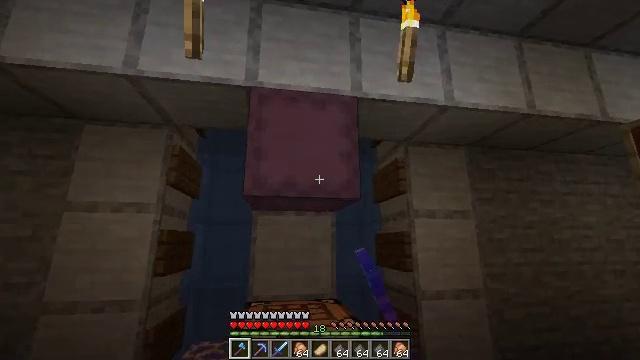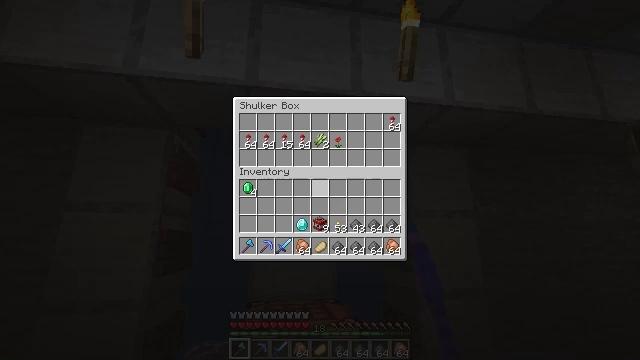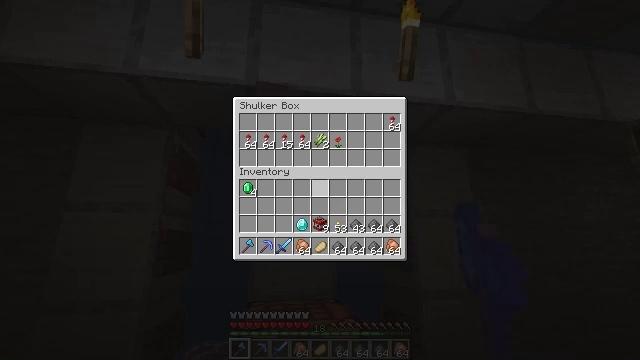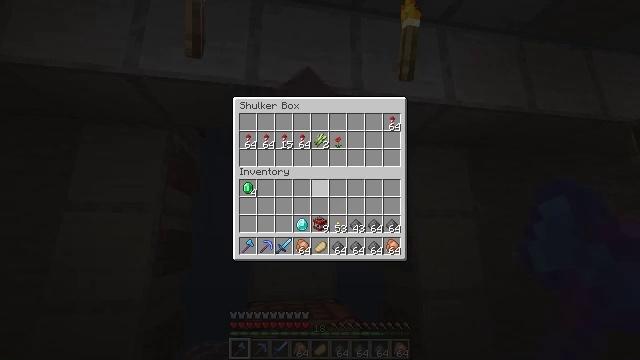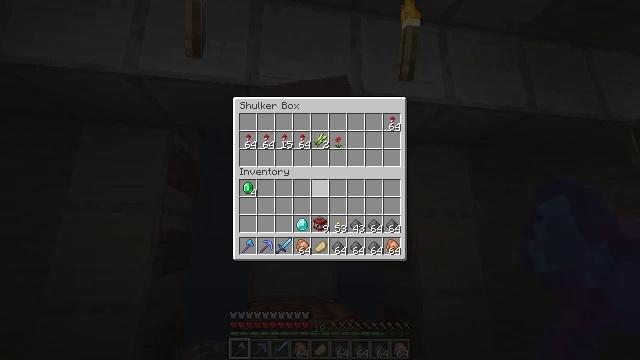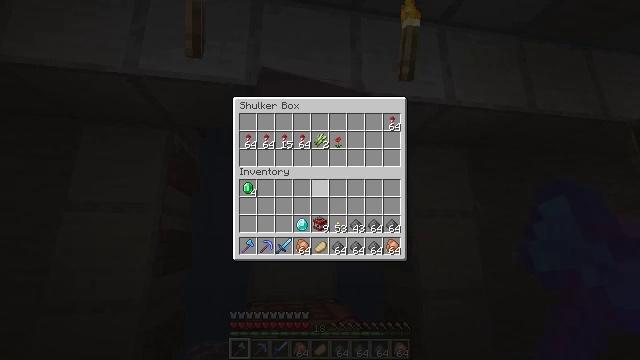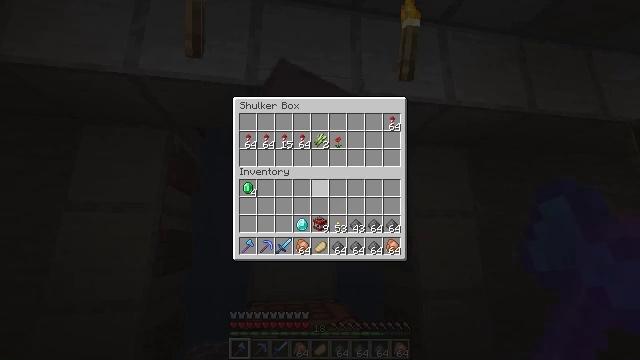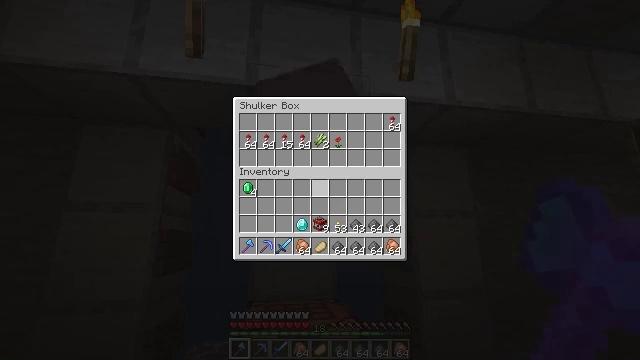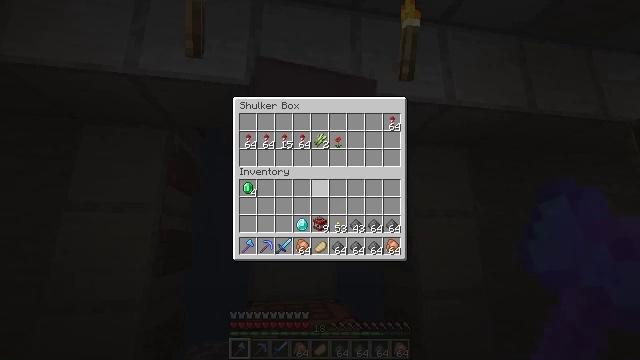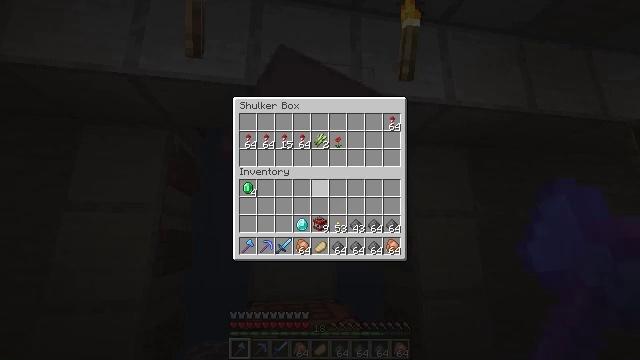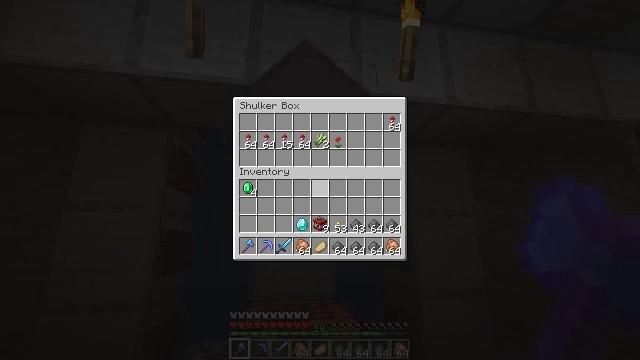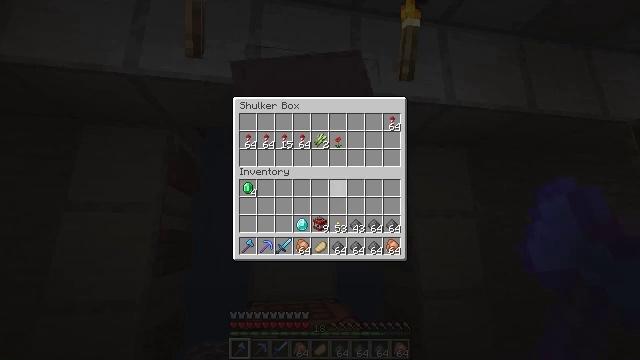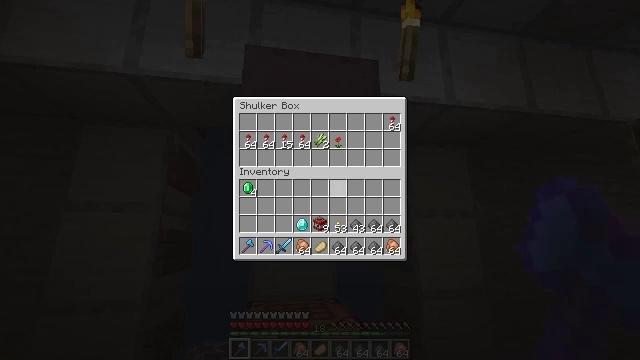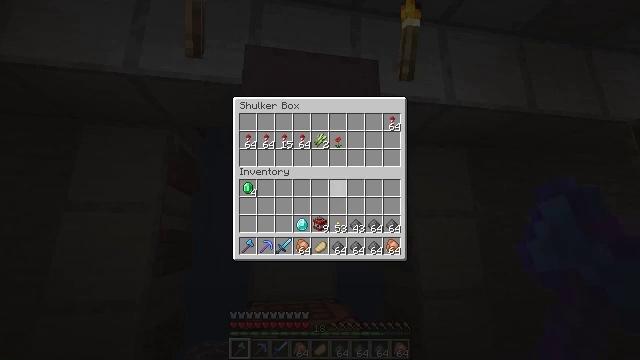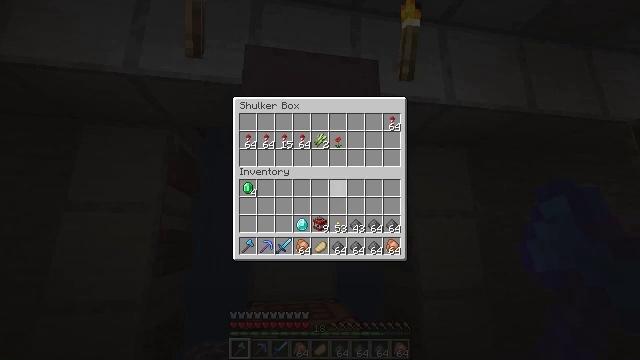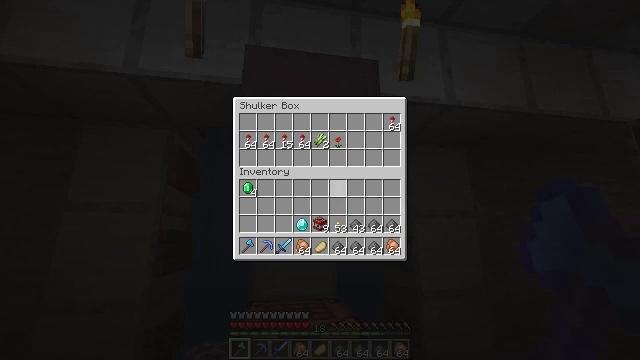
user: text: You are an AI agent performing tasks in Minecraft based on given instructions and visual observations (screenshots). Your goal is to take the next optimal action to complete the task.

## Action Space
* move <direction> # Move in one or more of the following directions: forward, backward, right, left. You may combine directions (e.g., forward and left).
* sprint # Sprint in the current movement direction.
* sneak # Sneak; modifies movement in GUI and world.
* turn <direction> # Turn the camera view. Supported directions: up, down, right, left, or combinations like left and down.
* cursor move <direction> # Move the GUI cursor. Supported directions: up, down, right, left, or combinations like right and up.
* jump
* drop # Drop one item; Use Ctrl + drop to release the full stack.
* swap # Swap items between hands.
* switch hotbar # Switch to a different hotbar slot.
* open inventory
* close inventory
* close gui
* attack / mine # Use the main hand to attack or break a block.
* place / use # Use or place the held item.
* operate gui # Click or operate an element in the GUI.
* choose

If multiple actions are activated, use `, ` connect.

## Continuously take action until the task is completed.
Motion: motion action
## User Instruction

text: Break the shulker box to collect it.
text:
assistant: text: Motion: no_op
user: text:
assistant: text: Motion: no_op
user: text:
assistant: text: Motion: no_op
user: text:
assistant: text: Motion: no_op
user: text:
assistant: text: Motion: no_op
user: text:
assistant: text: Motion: no_op
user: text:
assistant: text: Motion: no_op
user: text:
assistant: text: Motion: no_op
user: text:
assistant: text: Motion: no_op
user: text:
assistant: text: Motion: no_op
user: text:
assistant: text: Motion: turn right
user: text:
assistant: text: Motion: no_op
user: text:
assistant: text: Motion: no_op
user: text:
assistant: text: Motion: no_op
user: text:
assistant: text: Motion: no_op
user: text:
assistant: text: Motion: no_op
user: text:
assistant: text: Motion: no_op
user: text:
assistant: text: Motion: no_op
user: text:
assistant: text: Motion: no_op
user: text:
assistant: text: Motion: no_op
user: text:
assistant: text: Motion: no_op
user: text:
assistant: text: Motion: no_op
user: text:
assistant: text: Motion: no_op
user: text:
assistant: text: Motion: no_op
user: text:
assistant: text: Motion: no_op
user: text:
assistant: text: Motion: no_op
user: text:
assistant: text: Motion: no_op
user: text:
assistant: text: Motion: no_op
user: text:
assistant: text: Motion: no_op
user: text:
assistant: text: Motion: no_op